Question: In this page of the Youtube all 'referer' headers are set to 'http://youtube.com' although the page url is <URL>
See this picture for instance:
I want to know how Youtube changes the 'referer' header?
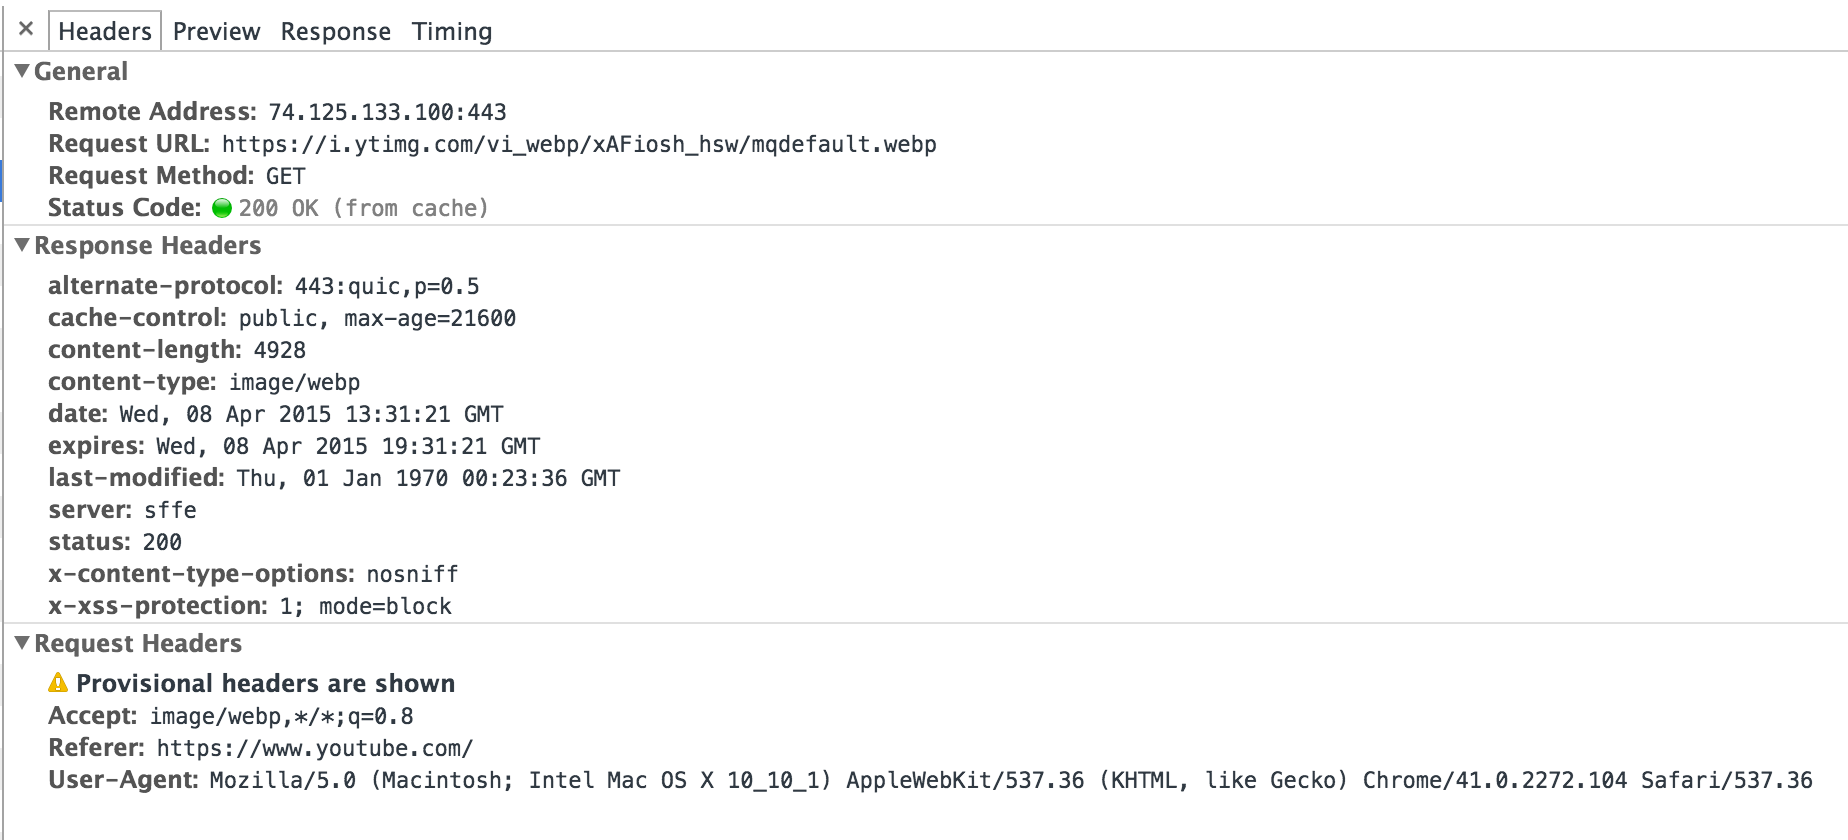
Answer: It comes from the following meta tag :
'<meta content="origin" name="referrer">'
See <URL>